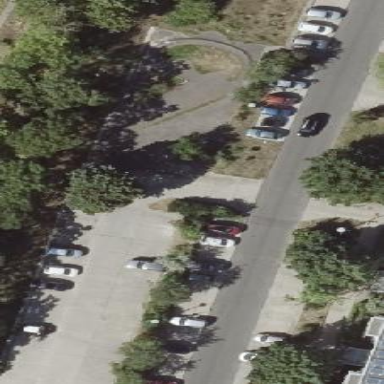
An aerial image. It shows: Parking available on the street side.